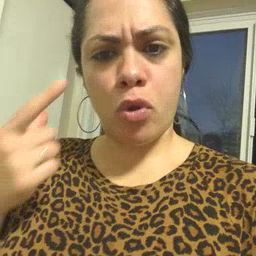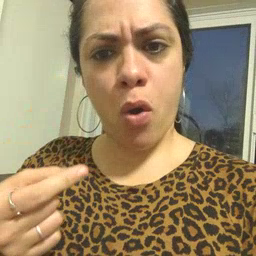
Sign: go